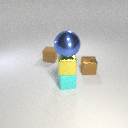
small yellow metal cube below large blue metal sphere